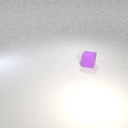
small purple rubber cube